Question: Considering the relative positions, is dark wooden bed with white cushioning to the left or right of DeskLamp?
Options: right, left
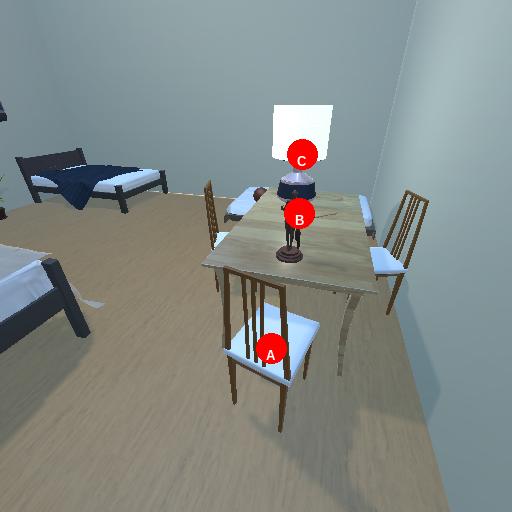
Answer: right